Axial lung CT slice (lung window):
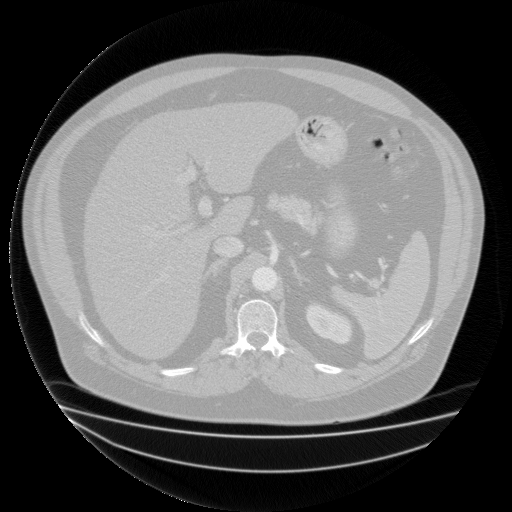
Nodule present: no